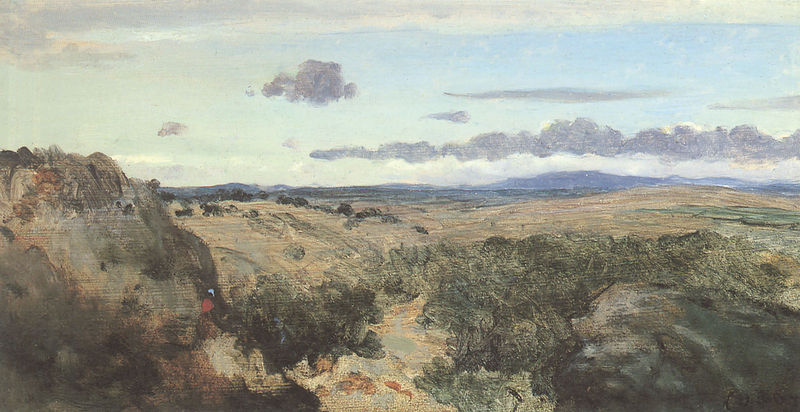
Titel: Bergige Landschaft
Künstler: Jean-Baptiste Camille Corot
Institution: Privatsammlung
Schlagwörter: berg, blau, felsen, himmel, meer, wasser, wolken, bäume, grün, impressionismus, landschaft, see, braun, rot, tiere, wolke, öl, feld, felder, horizont, hügel, spiegelung, boden, figur, tal, wald, ruhig, berge, gebirge, tiefe, oben, panorama, unten, thal, prärie, sky, raumeindruck, 1850, taal, herbst, classic, field